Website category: sports
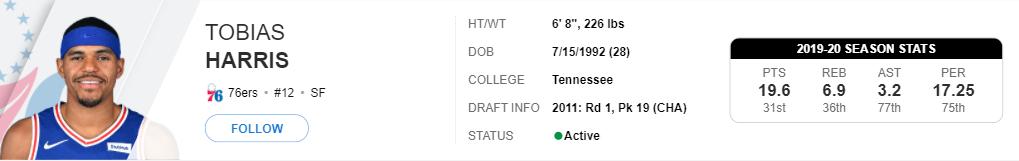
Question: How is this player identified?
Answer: Tobias Harris

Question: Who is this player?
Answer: Tobias Harris

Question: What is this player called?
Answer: Tobias Harris

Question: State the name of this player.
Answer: Tobias Harris

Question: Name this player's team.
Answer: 76ers

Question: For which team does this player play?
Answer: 76ers

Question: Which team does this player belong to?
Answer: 76ers

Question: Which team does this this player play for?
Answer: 76ers

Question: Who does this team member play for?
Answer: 76ers

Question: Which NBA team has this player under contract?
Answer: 76ers

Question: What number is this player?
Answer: #12

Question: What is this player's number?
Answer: #12

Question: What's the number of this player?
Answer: #12

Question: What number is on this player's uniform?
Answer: #12

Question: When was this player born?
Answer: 7/15/1992

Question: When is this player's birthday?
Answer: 7/15/1992

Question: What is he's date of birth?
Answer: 7/15/1992

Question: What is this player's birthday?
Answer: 7/15/1992

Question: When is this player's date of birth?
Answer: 7/15/1992

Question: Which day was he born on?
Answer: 7/15/1992

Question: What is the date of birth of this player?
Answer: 7/15/1992

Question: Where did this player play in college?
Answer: Tennessee

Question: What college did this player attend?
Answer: Tennessee

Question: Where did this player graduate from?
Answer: Tennessee

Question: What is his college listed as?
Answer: Tennessee

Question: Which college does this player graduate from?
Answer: Tennessee

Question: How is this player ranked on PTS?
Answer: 19.6

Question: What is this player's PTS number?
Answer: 19.6

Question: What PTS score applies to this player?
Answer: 19.6

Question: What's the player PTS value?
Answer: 19.6

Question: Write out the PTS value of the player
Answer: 19.6

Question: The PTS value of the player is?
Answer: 19.6

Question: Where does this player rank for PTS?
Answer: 31st

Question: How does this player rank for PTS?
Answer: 31st

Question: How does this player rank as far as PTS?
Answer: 31st

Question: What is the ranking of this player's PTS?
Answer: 31st

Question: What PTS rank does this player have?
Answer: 31st

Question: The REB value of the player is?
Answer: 6.9

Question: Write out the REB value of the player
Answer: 6.9

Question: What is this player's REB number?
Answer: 6.9

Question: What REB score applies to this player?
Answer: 6.9

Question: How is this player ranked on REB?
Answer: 6.9

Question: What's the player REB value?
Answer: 6.9

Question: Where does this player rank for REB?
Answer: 36th

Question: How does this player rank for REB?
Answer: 36th

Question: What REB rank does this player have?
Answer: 36th

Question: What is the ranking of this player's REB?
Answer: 36th

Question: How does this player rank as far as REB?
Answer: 36th

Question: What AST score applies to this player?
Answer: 3.2

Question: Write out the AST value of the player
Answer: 3.2

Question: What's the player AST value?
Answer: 3.2

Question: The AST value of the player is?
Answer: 3.2

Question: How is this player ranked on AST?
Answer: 3.2

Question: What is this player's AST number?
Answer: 3.2

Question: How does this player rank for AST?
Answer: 77th

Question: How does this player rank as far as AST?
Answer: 77th

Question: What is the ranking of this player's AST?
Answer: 77th

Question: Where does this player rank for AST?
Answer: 77th

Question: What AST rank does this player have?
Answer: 77th

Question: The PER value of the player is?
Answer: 17.25

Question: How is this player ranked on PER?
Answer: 17.25

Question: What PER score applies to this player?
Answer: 17.25

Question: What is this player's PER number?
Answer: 17.25

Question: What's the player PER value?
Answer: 17.25